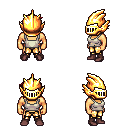
a pixel art fantasy rpg character, male body template, human, tanned skin, white pirate shirt, gold greaves, brunette pixie cut hairstyle, gold helm, maroon shoes, four views (front, back, left, right), 2x2 character sprite sheet, small pixel art, hard edges, no anti-aliasing